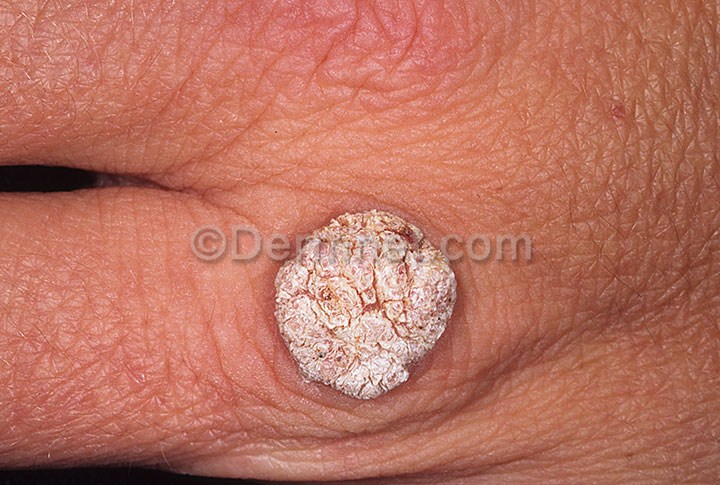
Disease: Warts Molluscum and other Viral Infections